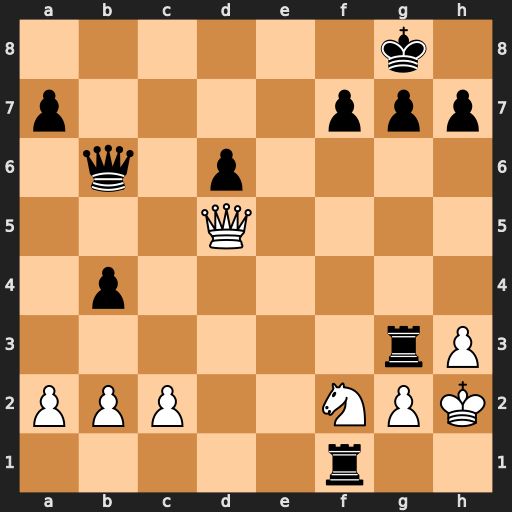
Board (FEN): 6k1/p4ppp/1q1p4/3Q4/1p6/6rP/PPP2NPK/5r2
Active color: w
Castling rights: -
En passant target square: -
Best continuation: Qa8+ Qb8 Qxb8#